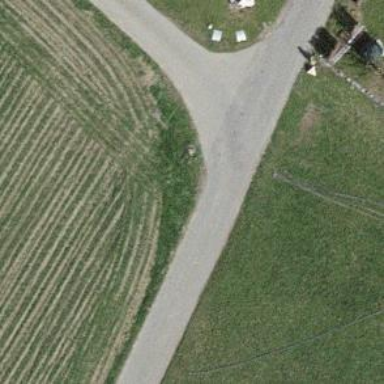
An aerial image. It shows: Well-maintained track road of grade 1.